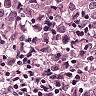
Metastatic tissue present: yes